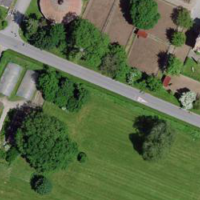
EUNIS habitat code: 53
Species observed at this site:
Ciconia ciconia